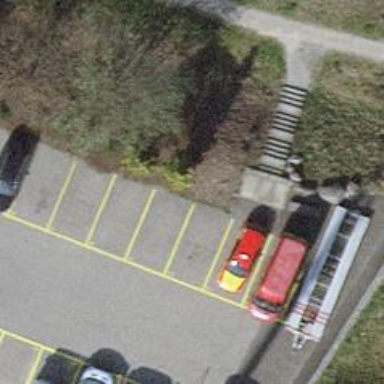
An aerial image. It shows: Bench for seating.